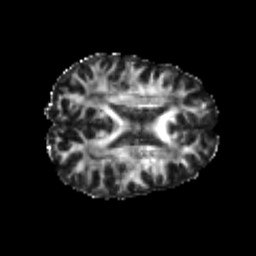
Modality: FA
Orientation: axial
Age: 22
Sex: female
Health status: healthy
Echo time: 0.074 s